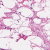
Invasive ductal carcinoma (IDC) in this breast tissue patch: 0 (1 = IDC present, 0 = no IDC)